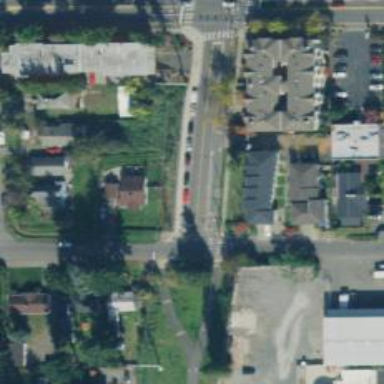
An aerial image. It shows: Residential road with sidewalk on the left.